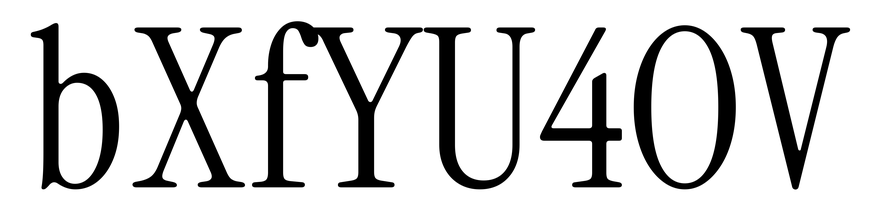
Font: InstrumentSerif-Regular